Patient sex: F
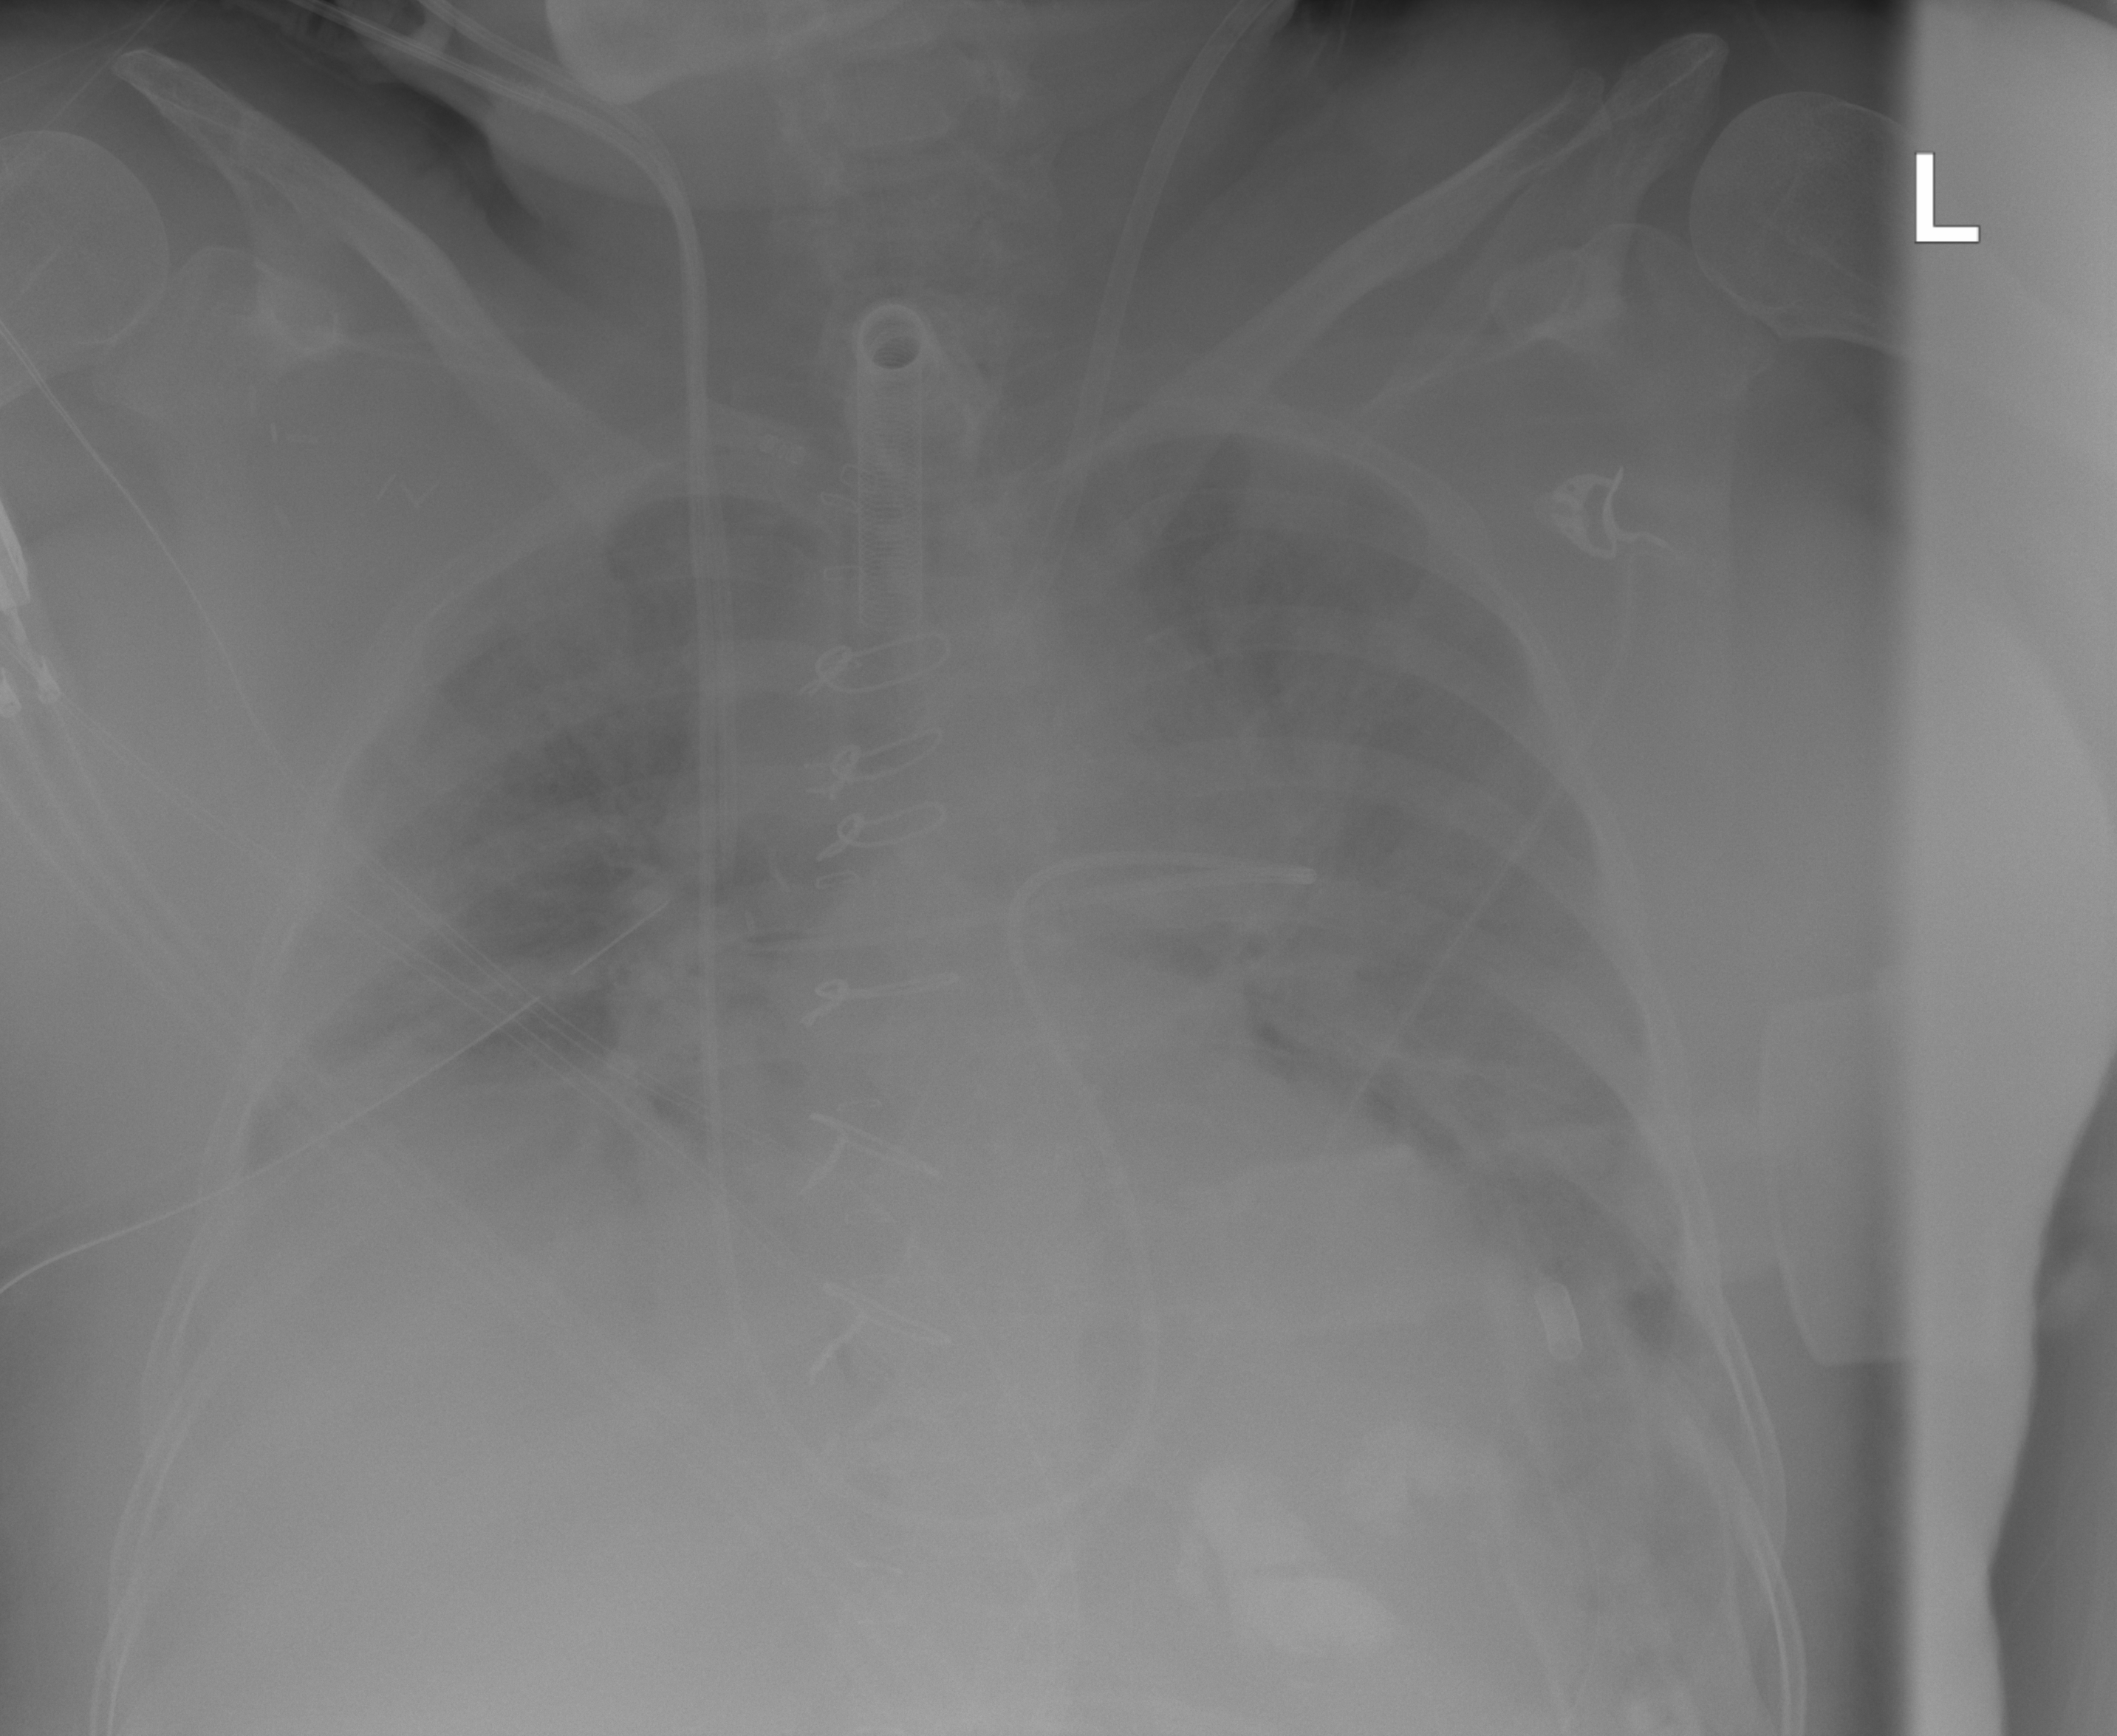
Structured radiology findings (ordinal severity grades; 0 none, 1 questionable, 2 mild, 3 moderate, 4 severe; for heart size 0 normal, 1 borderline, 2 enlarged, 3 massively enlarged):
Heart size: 2
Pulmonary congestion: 2
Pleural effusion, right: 2
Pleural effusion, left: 3
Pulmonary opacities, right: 2
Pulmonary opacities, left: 2
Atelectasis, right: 2
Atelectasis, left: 2